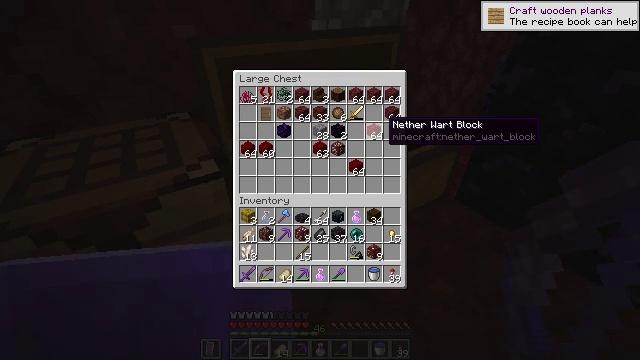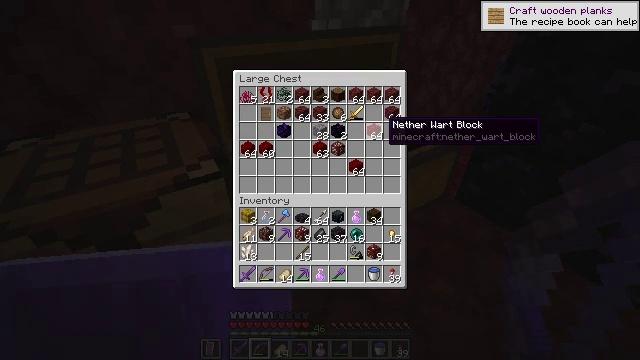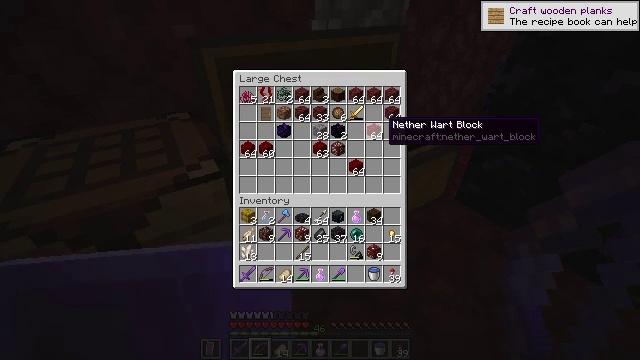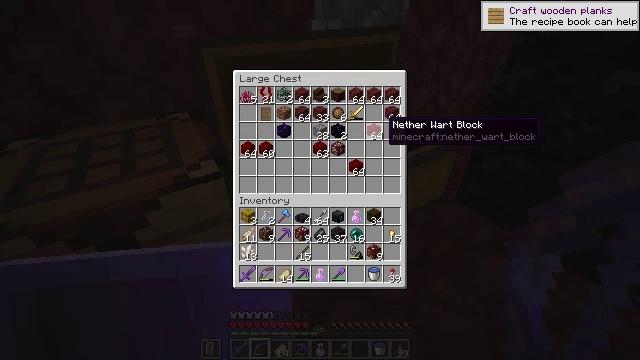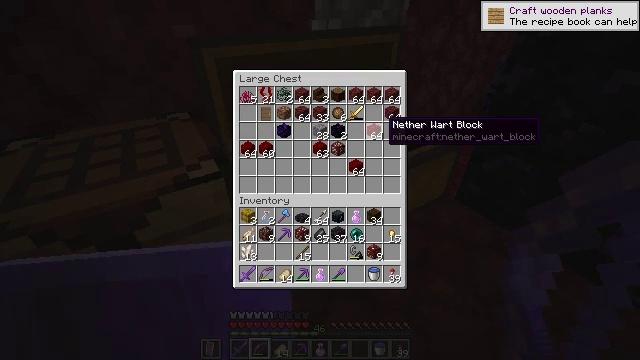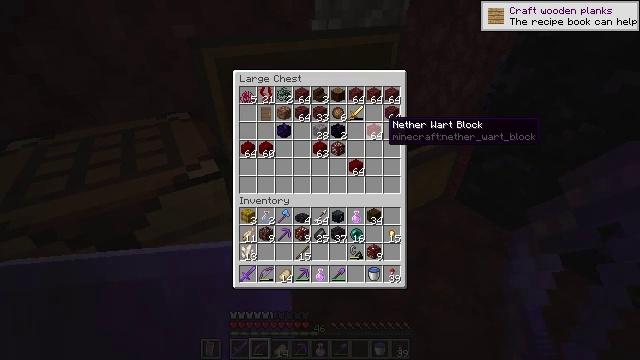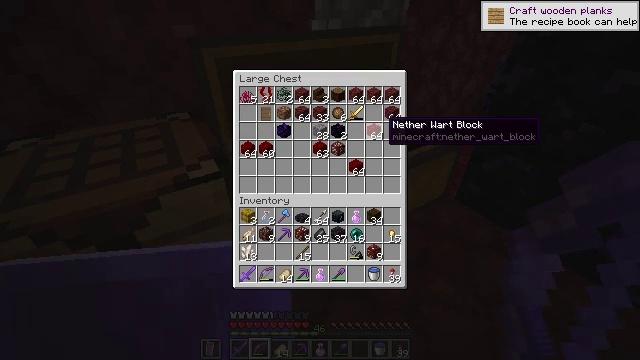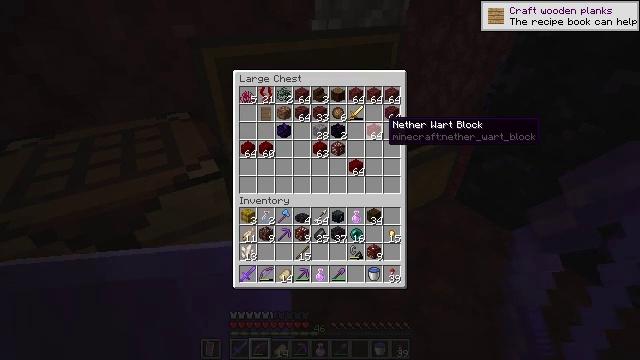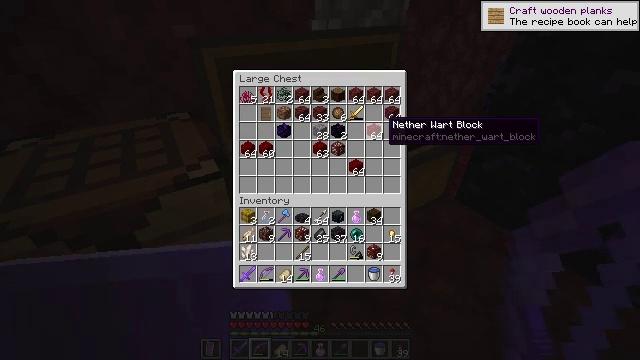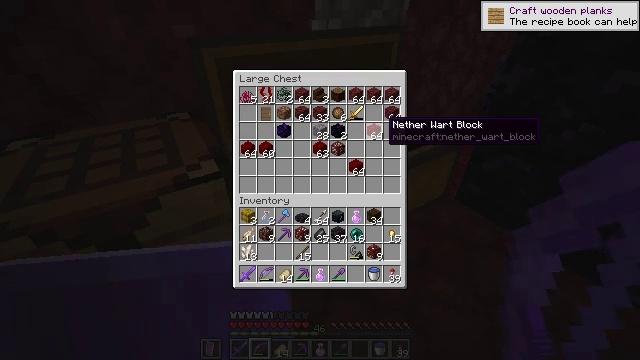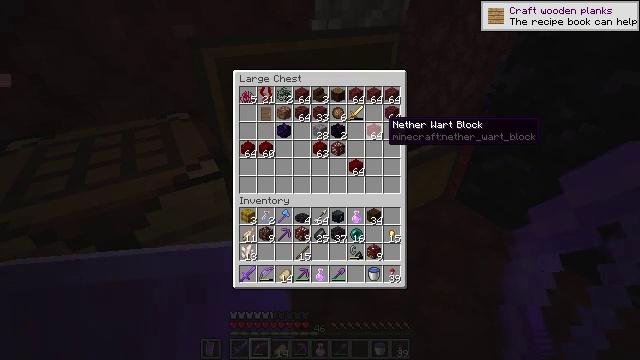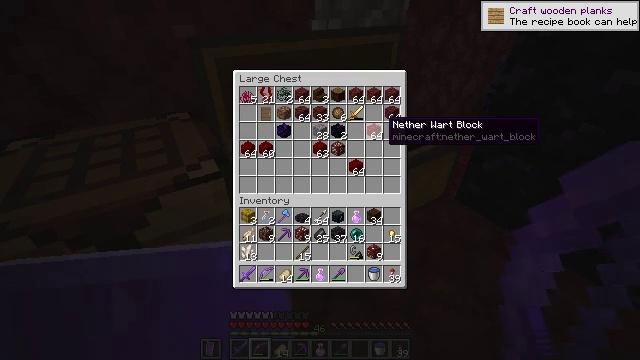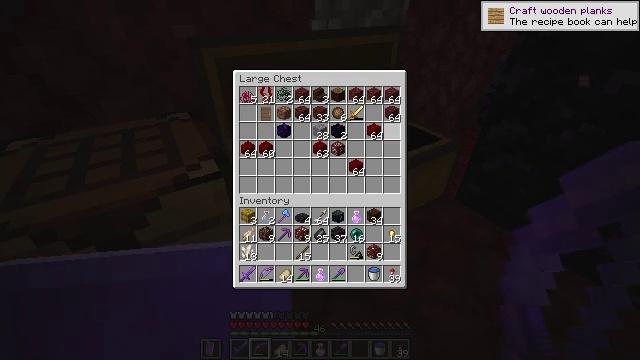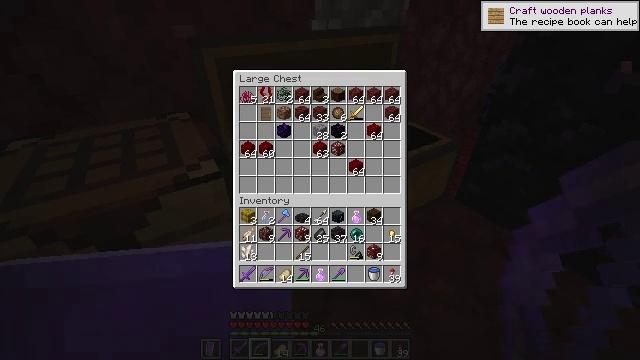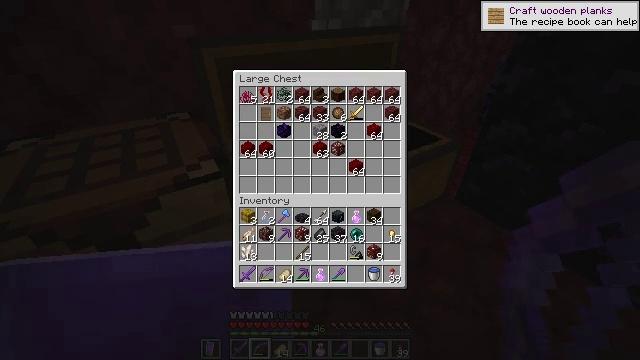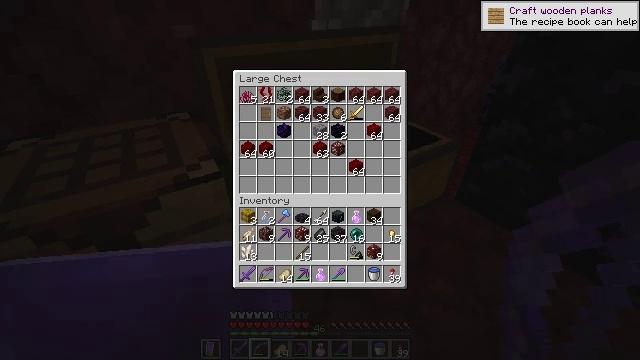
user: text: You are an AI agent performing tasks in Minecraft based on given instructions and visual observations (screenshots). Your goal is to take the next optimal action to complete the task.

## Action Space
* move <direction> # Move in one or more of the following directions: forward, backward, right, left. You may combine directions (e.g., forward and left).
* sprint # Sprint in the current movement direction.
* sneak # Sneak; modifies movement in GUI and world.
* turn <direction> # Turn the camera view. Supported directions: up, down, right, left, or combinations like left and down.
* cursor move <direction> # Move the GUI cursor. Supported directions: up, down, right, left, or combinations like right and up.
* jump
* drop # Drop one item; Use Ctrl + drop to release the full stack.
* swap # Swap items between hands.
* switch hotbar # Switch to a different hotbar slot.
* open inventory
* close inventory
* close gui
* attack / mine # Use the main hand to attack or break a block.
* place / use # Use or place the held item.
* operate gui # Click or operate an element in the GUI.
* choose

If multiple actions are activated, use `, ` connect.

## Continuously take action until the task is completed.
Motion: motion action
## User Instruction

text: craft item air
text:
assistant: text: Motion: no_op
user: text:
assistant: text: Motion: no_op
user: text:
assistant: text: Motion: no_op
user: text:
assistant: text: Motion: no_op
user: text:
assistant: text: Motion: no_op
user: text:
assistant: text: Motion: no_op
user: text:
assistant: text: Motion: no_op
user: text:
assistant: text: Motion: no_op
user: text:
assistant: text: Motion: no_op
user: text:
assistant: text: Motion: no_op
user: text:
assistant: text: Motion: no_op
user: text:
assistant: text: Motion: turn right
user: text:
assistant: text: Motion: turn right
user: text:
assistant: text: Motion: no_op
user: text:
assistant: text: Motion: no_op
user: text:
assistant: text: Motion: no_op
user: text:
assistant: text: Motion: no_op
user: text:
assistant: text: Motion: no_op
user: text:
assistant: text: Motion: no_op
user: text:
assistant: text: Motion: no_op
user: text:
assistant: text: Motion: no_op
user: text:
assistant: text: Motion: no_op
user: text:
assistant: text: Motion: no_op
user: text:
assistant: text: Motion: no_op
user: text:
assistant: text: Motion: no_op
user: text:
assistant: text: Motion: no_op
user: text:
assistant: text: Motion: no_op
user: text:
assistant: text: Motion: no_op
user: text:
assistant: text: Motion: no_op
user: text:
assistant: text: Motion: no_op